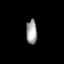
Tissue: lung
Cell type: Epithelial cells
Senescence score: 0.5936
Nuclear area (px): 262
Mean DAPI intensity: 158.16